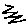
Label: zigzag